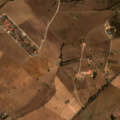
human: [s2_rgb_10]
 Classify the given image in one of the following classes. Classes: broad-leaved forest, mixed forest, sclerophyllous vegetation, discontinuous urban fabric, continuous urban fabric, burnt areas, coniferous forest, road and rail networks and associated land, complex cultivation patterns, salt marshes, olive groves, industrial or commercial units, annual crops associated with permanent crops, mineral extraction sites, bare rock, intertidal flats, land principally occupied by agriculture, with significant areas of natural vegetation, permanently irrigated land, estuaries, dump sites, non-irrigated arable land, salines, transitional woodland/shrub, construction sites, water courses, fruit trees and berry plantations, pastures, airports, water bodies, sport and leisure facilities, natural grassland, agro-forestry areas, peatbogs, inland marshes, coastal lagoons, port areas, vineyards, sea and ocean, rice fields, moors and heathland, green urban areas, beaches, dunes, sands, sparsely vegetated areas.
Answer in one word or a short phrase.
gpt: non-irrigated arable land, olive groves